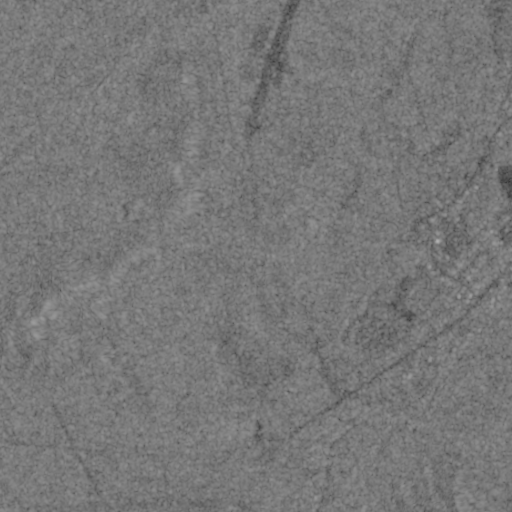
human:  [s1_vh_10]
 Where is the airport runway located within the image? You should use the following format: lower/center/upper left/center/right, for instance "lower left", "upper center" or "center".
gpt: The airport runway is located in the upper center of the image.
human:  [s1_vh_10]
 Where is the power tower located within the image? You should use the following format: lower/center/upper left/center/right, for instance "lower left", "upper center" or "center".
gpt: The power tower is located in the lower left of the image.
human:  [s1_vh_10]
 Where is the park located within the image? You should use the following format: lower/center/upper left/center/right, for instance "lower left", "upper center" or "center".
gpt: There is no park in the image.

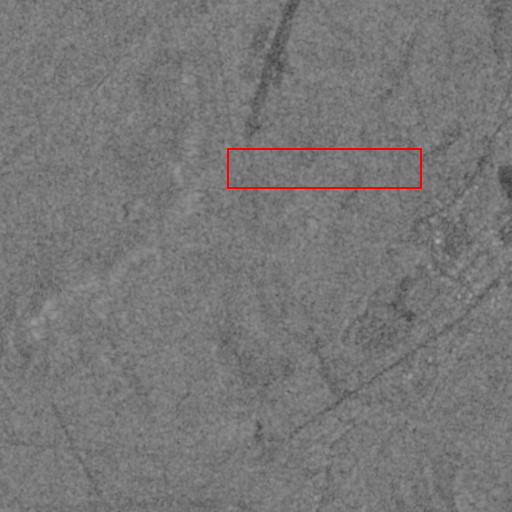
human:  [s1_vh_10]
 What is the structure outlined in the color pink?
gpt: There is no pink outline.
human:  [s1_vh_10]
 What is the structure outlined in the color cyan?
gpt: There is no structure outlined in cyan.